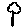
Label: tree